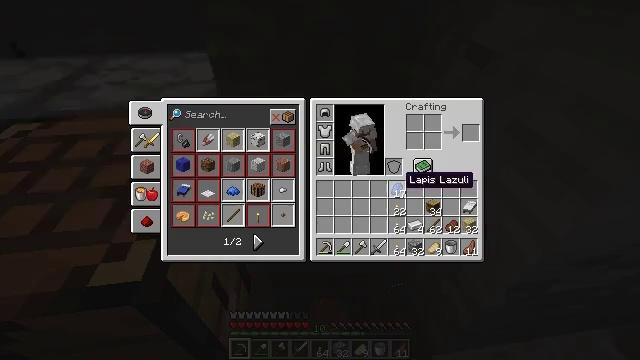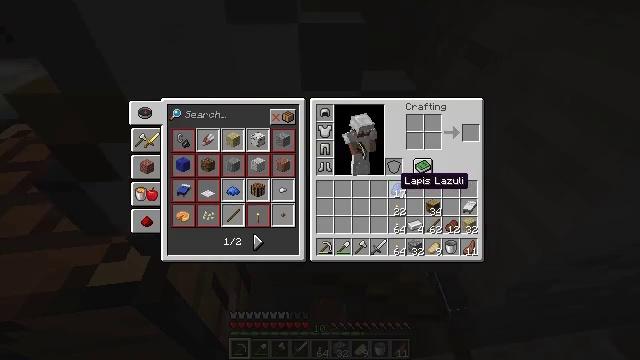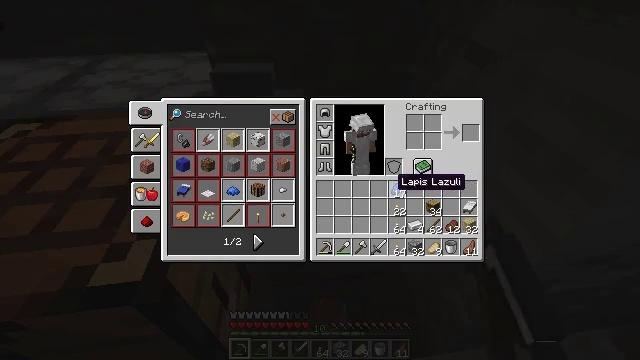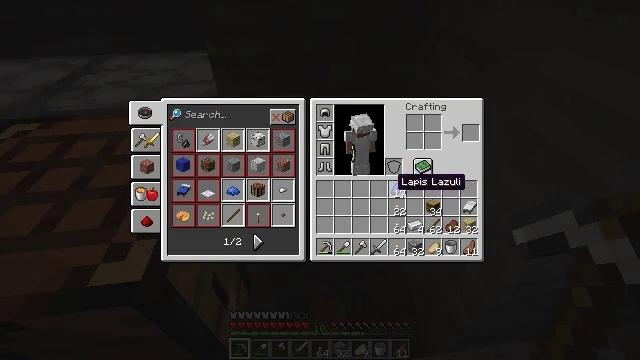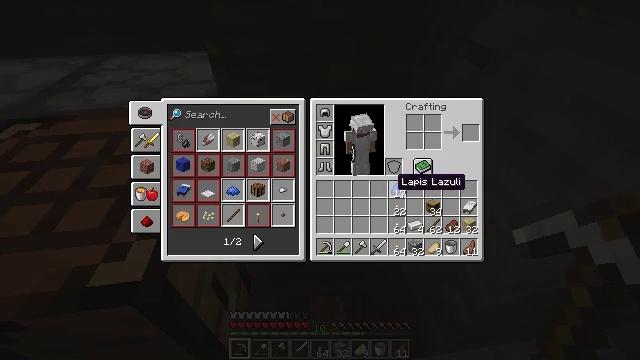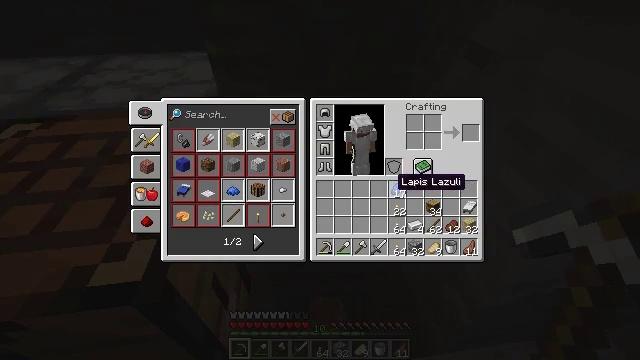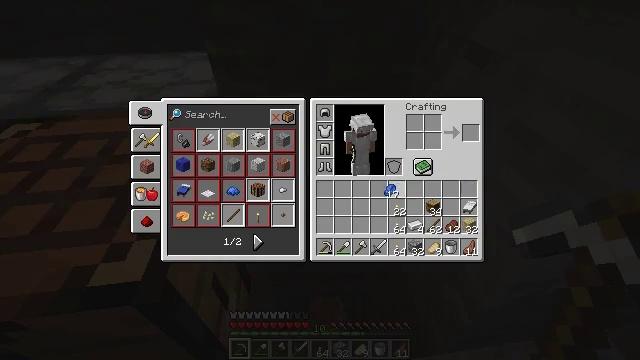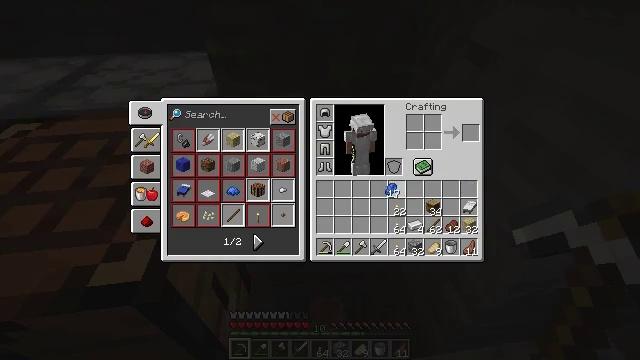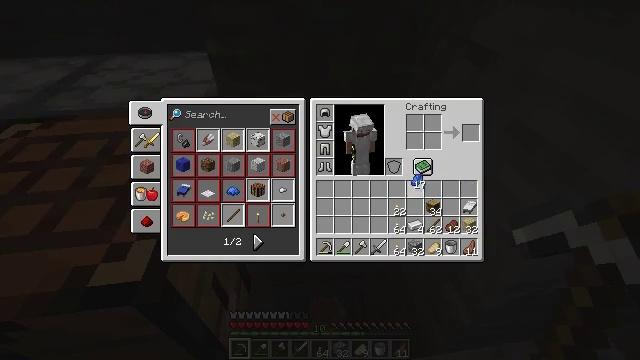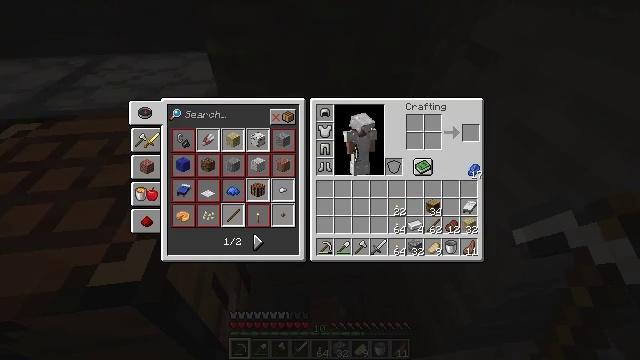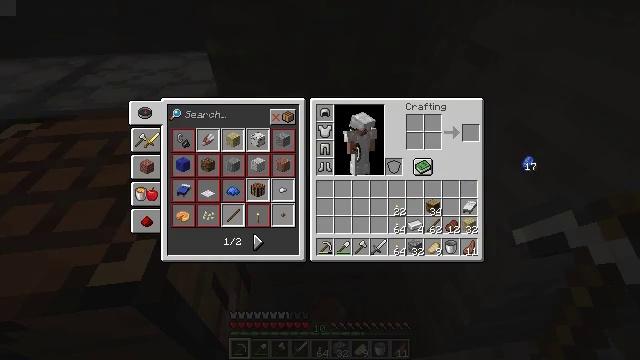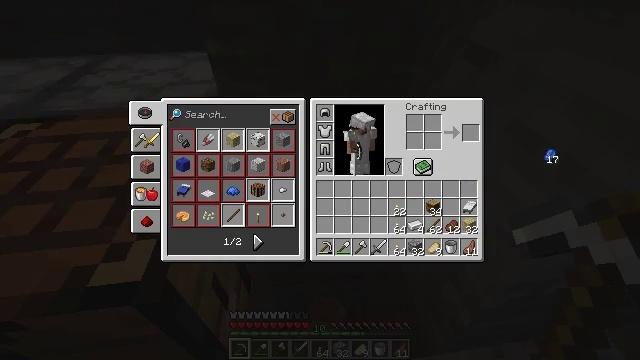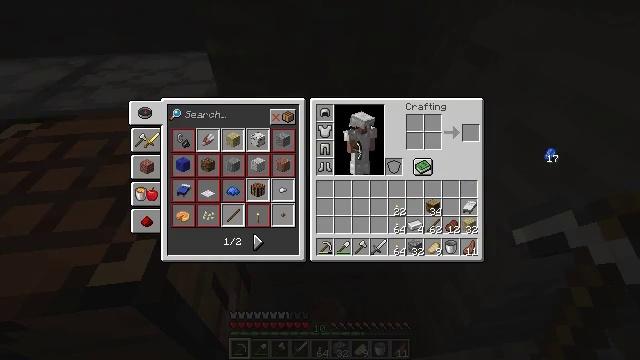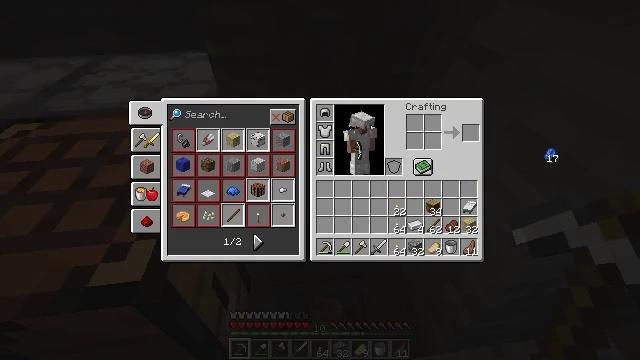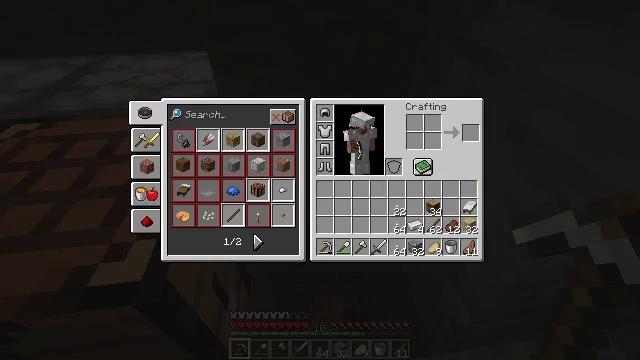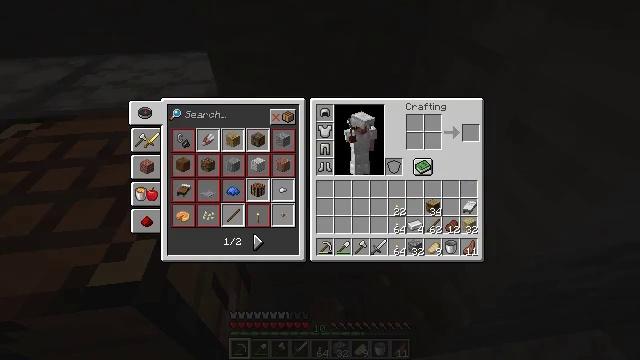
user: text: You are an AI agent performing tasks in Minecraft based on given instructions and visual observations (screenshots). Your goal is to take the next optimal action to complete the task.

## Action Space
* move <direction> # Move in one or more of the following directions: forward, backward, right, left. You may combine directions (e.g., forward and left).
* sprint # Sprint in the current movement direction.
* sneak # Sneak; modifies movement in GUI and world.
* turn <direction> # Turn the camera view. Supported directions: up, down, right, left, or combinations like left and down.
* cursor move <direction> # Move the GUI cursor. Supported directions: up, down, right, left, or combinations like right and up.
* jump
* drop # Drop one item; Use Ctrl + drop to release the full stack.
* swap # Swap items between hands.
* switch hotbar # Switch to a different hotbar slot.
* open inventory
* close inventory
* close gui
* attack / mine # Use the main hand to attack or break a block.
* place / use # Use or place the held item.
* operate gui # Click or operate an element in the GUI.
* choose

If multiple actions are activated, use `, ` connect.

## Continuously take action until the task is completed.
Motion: motion action
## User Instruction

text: Remove a lapis lazuli from the inventory.
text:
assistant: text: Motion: open gui
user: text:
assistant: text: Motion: no_op
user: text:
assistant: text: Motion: no_op
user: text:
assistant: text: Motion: no_op
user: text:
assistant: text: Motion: no_op
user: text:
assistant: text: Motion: operate gui
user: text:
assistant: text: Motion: operate gui
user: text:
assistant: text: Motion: cursor move right and up
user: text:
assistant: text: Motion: cursor move right and up
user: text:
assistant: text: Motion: cursor move right and up
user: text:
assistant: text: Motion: cursor move right and up, operate gui
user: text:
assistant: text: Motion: operate gui
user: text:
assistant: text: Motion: operate gui
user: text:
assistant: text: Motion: no_op
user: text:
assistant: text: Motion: no_op
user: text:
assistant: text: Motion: no_op
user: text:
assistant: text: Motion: no_op
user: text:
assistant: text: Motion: no_op
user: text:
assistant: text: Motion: no_op